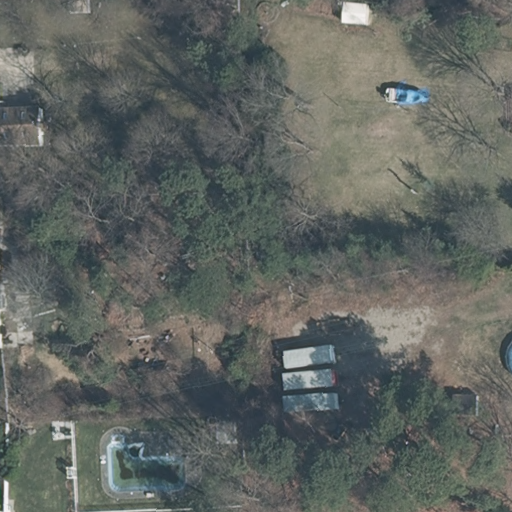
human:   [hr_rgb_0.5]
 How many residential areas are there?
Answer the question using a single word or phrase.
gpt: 1

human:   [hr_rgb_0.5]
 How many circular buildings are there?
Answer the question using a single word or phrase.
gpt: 0

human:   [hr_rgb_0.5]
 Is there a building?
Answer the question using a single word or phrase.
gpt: yes

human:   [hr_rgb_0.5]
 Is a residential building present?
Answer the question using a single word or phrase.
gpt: yes

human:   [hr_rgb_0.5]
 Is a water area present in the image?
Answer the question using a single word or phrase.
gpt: no

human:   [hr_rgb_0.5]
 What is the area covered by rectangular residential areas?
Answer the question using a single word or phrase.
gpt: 0m2

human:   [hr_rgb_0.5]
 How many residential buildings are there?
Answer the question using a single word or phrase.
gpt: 2

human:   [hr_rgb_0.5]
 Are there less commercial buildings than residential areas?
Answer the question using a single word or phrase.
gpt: yes

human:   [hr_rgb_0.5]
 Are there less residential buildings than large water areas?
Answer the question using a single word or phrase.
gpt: no

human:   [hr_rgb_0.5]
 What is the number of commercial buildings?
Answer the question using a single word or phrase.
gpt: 0

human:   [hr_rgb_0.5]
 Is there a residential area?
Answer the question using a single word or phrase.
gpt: yes

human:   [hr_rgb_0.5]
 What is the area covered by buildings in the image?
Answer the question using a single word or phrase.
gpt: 231m2

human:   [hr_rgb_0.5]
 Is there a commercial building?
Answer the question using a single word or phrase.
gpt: no

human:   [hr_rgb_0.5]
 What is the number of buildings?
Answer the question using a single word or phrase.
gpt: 5

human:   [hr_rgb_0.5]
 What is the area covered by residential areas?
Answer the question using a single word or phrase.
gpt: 9196m2

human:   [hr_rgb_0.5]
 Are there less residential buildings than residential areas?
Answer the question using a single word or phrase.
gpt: no

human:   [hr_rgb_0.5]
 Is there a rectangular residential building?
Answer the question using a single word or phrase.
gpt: yes

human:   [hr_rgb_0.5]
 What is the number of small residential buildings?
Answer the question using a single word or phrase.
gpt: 2

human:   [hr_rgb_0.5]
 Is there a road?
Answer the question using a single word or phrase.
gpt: no

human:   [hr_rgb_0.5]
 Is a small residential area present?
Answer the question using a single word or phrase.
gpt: no

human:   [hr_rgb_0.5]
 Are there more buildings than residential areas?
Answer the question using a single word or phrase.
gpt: yes

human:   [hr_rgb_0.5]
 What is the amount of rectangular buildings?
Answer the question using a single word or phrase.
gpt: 5

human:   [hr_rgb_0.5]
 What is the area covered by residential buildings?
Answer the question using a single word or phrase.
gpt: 144m2

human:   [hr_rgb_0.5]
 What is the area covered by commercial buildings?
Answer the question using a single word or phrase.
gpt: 0m2

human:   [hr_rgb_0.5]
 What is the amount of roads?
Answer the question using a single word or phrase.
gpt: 0

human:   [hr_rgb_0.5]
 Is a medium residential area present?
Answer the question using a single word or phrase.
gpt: no

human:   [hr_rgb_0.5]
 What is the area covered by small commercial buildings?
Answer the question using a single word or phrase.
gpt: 0m2

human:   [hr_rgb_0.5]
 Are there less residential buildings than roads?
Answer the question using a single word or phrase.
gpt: no

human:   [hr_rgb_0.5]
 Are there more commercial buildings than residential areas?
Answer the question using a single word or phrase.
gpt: no

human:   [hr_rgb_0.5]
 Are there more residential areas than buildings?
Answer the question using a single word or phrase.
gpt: no

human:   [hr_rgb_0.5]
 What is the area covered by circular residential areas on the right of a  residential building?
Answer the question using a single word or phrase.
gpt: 0m2

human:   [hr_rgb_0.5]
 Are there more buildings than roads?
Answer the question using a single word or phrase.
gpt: yes

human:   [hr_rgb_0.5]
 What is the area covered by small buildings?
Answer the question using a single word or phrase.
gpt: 231m2

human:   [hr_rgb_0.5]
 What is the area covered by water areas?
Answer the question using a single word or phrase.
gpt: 0m2

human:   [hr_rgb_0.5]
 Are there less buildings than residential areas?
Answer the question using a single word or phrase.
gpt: no

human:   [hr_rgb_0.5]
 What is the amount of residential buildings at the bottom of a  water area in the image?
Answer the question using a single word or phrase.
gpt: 0

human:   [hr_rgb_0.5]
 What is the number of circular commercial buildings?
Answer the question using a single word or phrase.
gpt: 0

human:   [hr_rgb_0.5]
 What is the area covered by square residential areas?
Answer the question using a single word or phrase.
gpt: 0m2

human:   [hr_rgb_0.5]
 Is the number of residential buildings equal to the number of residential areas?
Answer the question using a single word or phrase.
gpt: no

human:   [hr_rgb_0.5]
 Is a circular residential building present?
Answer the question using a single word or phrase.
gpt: no

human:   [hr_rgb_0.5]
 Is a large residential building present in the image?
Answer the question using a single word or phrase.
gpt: no

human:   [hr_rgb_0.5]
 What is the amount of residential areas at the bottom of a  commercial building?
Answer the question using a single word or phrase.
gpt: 0

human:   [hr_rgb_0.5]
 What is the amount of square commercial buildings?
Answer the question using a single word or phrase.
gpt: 0

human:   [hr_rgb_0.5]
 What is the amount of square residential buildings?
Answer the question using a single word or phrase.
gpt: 0

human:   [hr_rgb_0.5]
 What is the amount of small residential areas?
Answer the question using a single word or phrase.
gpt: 0

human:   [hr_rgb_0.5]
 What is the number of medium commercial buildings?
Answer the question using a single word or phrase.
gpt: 0

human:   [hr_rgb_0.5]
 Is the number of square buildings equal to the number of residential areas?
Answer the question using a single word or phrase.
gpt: no

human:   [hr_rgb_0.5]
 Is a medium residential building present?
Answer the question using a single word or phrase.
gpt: no

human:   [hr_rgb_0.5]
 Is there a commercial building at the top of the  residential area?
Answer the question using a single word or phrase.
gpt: no

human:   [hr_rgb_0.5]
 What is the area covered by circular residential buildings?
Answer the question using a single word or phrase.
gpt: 0m2

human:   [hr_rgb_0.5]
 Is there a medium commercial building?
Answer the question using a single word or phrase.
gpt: no

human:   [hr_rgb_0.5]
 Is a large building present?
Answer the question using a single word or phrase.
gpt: no

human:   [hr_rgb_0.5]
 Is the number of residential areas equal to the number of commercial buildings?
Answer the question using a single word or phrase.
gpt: no

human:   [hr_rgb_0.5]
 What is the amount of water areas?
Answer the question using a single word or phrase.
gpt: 0

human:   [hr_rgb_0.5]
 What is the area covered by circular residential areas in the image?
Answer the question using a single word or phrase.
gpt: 0m2

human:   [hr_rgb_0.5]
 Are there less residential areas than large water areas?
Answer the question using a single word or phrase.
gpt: no

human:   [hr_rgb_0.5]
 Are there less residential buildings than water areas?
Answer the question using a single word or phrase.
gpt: no

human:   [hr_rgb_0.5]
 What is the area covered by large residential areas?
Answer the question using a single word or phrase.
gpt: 9196m2

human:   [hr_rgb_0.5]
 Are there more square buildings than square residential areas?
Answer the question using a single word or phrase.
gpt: no

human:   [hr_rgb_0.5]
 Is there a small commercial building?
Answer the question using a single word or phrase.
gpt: no

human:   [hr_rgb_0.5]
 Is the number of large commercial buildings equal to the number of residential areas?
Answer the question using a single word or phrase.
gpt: no

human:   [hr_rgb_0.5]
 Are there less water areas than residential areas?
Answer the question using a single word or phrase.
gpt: yes

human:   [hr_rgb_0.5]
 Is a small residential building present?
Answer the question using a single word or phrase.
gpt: yes

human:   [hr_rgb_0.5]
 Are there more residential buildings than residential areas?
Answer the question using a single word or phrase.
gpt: yes